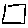
Label: square